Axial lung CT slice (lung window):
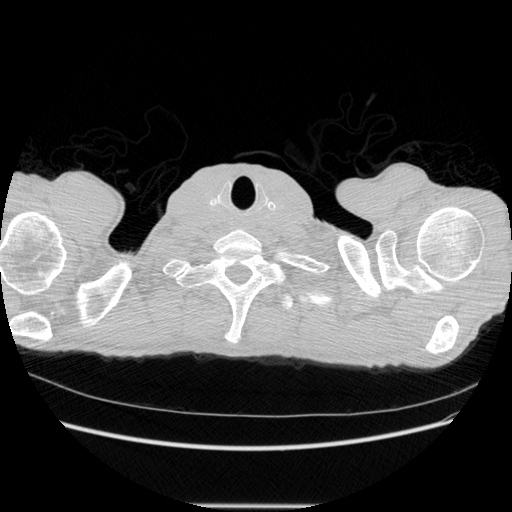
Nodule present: no